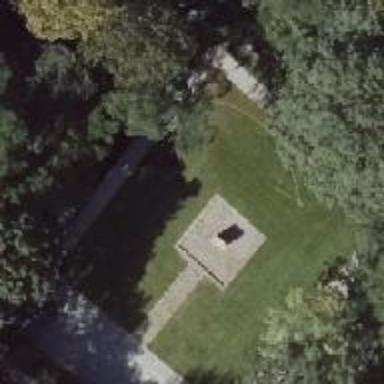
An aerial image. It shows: Historic memorial.